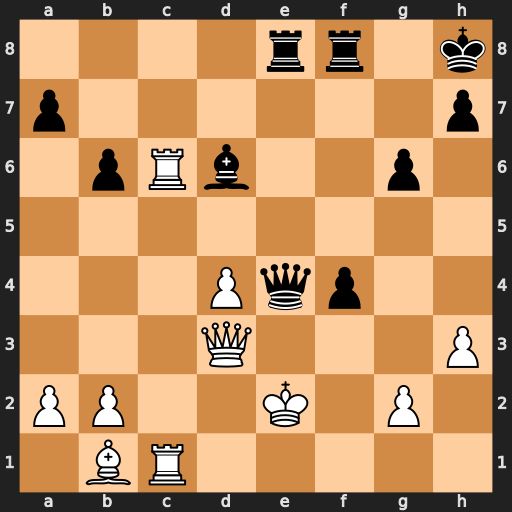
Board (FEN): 4rr1k/p6p/1pRb2p1/8/3Pqp2/3Q3P/PP2K1P1/1BR5
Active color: w
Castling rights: -
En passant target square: -
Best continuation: Qxe4 Rxe4+ Bxe4